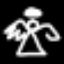
Label: angel